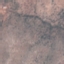
Land use / land cover class: HerbaceousVegetation